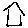
Label: house